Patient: sex M, age 44
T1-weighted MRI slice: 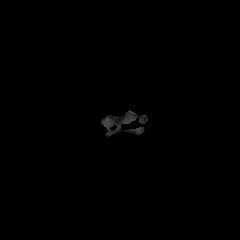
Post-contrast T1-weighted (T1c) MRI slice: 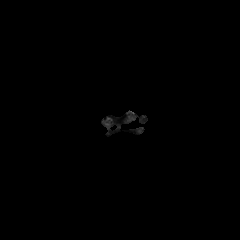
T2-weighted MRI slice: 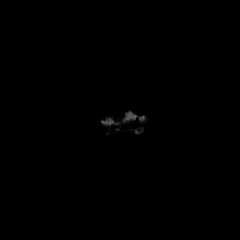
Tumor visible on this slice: no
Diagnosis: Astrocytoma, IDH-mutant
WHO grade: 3